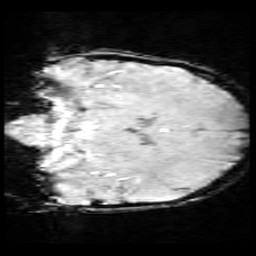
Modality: SWI
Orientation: coronal
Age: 10
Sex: male
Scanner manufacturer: siemens
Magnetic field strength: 3 T
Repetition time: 0.027 s
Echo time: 0.02 s